Question: When I am implementing a summation of a series, for example:

I use loops, as shown bellow:
'''
H=f(x);
C0=0;
for i=1:p
C0=C0+((y(i) - H(i))^2); %//H and Y are vectors of the same size. The function f(x) makes sure of this
end
C1=0;
for j=1:m
C1=C1+(L(j)*(w(j).^2));
end
C=C0+C1
'''
In a <URL> I asked about a different summation series, and someone mentioned getting rid of the loops altogether and using matrix operations. They then provided me with a "vectorized" version. The code they provided me with worked perfectly, but I do not know how they went about deriving it from the summation series equation I provided.
So in general, how do you go about implementing a summation series in MATLAB without loops?
What are some general rules I can learn, so in future I can implement any summation series in vectorized form?
Thanks!
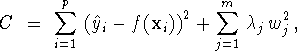
Answer: I'll skip the first loop, because I'm not sure how it's intended to work (->comment) and explain vectorisation for the second loop:
'''
C1=0;
for j=1:m
C1=C1+(L(j)*(w(j).^2));
end
'''
What does the code do?
1. squaring each element of w
2. multiplying the result with the corresponding element in L
3. get the sum of the result.
To find the right operations, you have to know that there are matrix operations ('*','^'...) and element-wise operations ('.*','.^'...). If you don't know a used operation, type in 'doc *'.
First step: Squaring element-wise can be done using '.^'
'''
w.^2
'''
now multiply with the corresponding elements in L
'''
L.*(w.^2)
'''
and get the sum of the resulting vector:
'''
C1=sum(L.*(w.^2))
'''